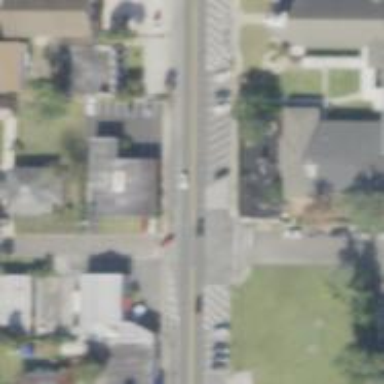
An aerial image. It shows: Marked footway crossing with line markings.